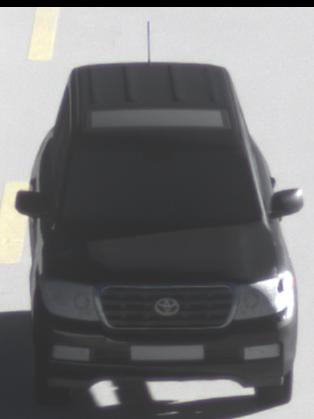
Make: Toyota
Model: Land Cruiser V8 4.7
Detailed model: Land Cruiser V8 (J20)
Model produced from: 2008/03
Model produced until: 2009/11
Doors: 5
Color: black
Road condition: dry road
Daytime: morning or afternoon
Contrast: high contrast